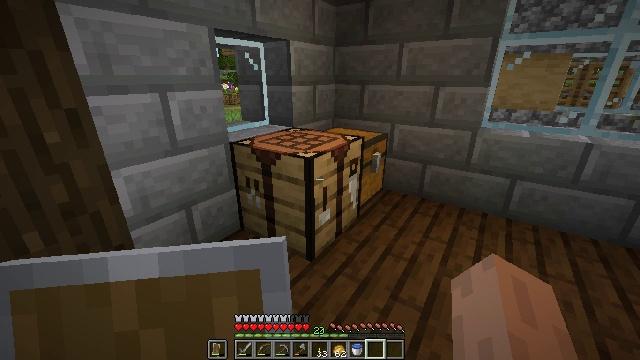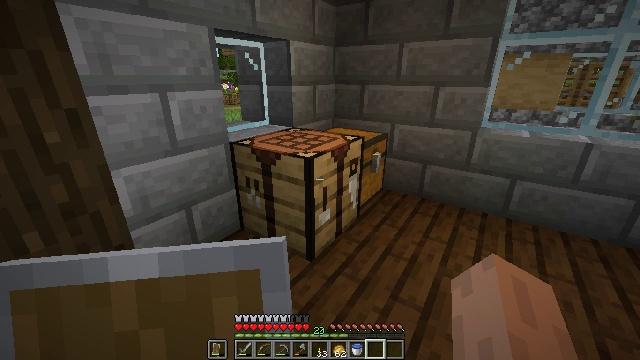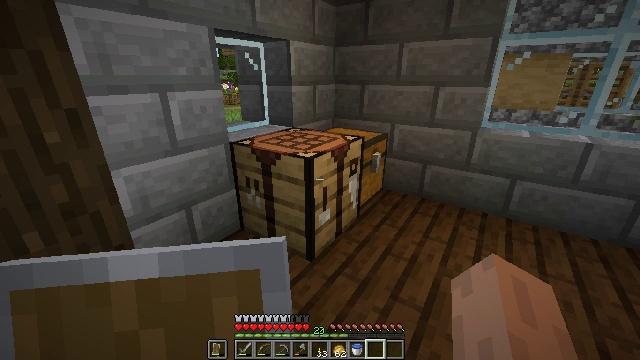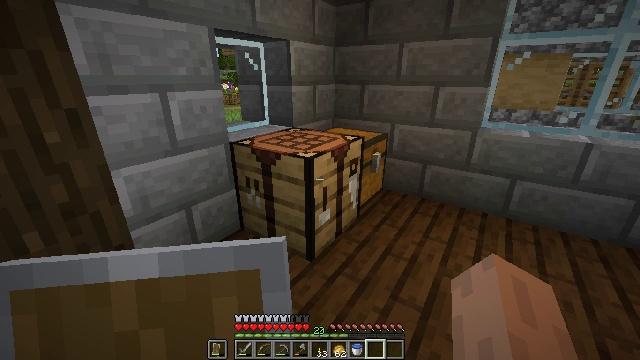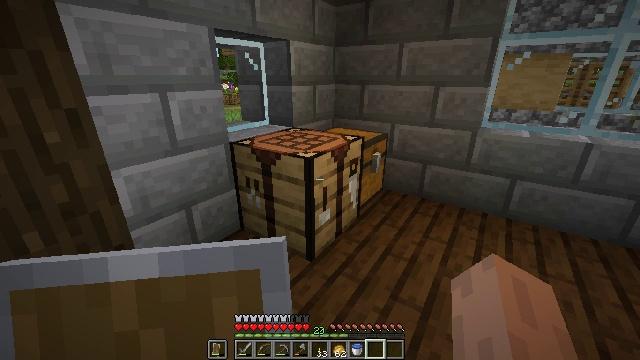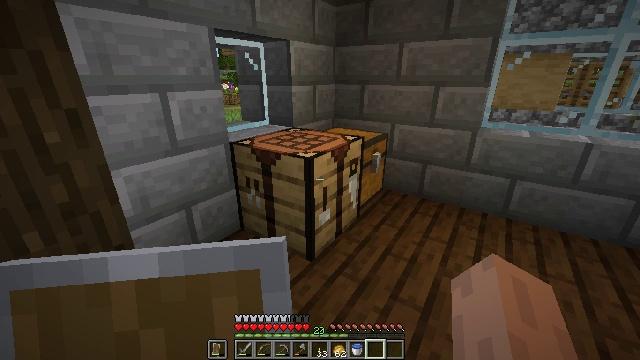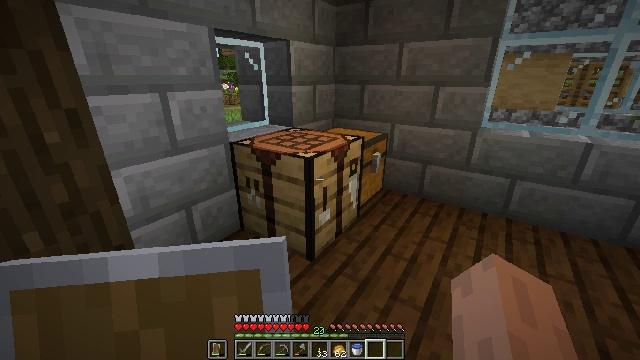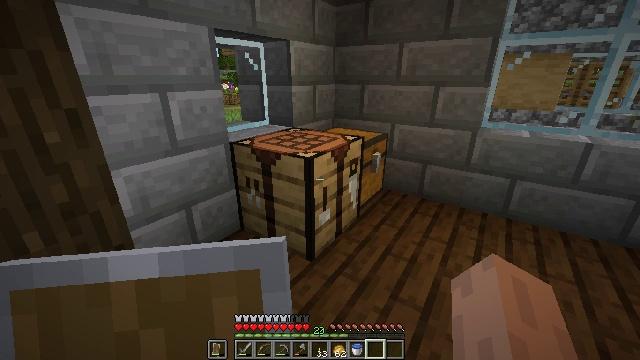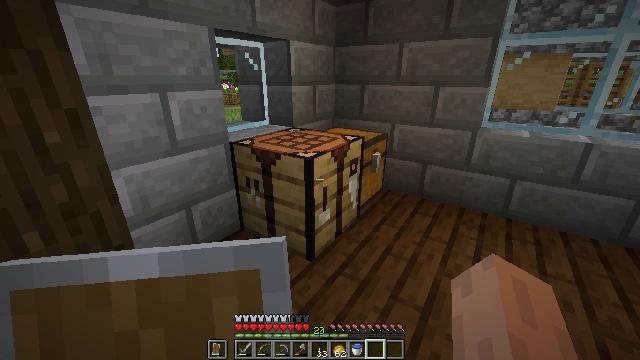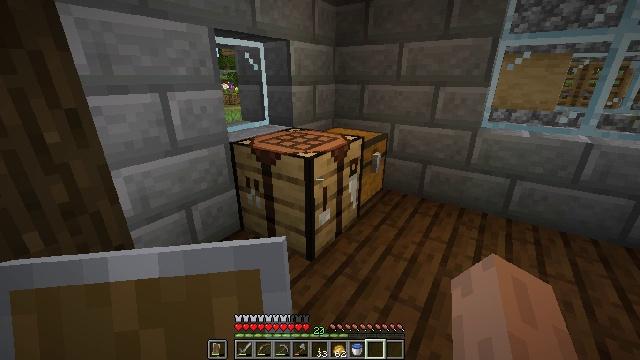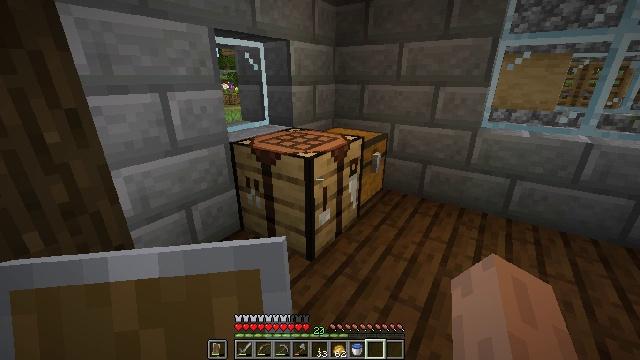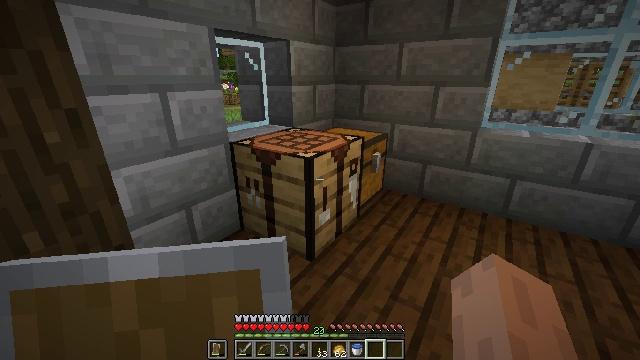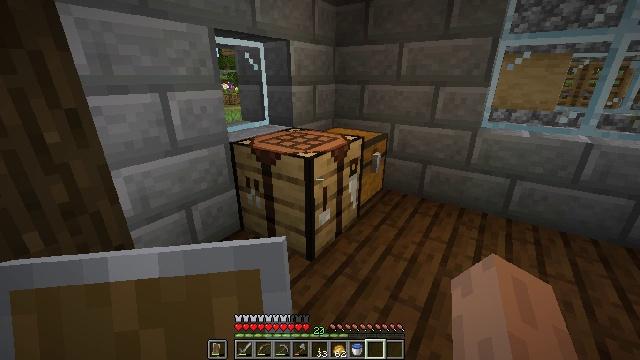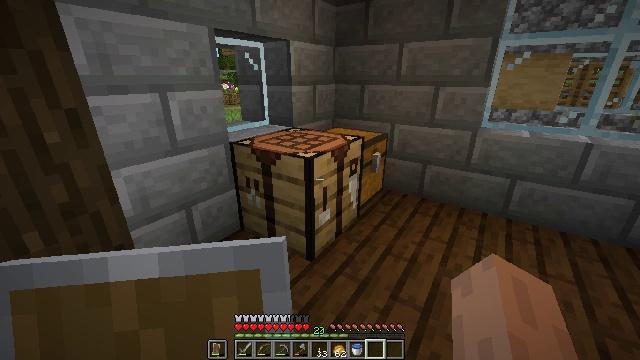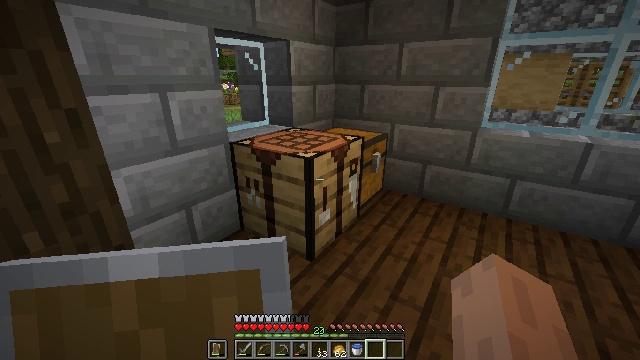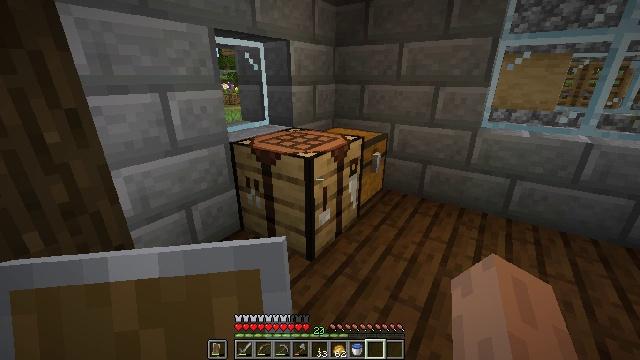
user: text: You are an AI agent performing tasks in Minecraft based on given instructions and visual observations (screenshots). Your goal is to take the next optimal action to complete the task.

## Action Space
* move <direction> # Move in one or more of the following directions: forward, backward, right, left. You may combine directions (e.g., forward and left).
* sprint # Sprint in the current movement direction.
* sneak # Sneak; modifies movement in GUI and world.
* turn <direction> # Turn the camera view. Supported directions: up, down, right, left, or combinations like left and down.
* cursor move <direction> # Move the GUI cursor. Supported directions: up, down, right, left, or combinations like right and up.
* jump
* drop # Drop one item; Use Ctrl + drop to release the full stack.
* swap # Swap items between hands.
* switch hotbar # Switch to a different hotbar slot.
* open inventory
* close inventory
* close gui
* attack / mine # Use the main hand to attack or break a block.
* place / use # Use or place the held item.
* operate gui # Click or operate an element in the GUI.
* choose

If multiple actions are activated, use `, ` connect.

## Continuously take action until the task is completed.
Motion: motion action
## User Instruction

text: Break the stone brick stairs.
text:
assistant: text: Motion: no_op
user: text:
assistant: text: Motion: no_op
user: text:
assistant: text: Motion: no_op
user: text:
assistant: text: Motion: no_op
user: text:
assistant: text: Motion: no_op
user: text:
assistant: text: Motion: no_op
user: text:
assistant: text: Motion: no_op
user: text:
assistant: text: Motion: no_op
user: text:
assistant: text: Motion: no_op
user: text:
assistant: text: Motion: no_op
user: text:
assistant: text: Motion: no_op
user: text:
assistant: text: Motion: no_op
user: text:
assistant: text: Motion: no_op
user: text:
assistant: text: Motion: no_op
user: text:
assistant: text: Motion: no_op
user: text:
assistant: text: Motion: no_op
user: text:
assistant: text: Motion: no_op
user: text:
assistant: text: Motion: no_op
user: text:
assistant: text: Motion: no_op
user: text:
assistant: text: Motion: no_op
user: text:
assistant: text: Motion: no_op
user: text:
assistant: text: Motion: no_op
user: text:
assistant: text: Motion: no_op
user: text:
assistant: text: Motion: no_op
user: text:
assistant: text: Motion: no_op
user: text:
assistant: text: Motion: no_op
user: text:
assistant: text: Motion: no_op
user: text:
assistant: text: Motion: no_op
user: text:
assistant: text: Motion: no_op
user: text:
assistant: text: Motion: no_op